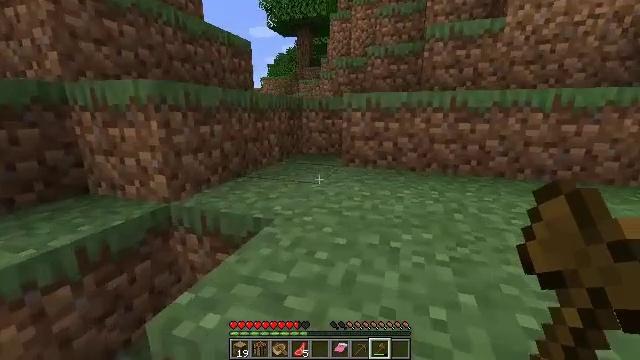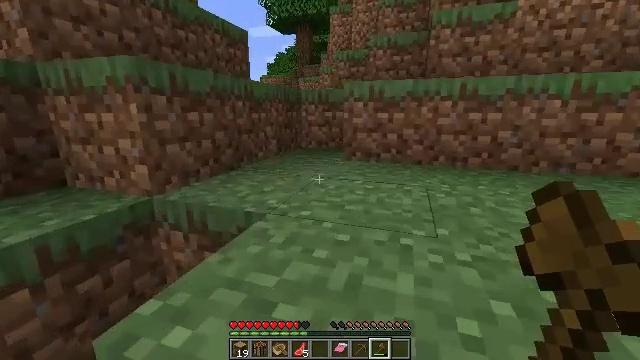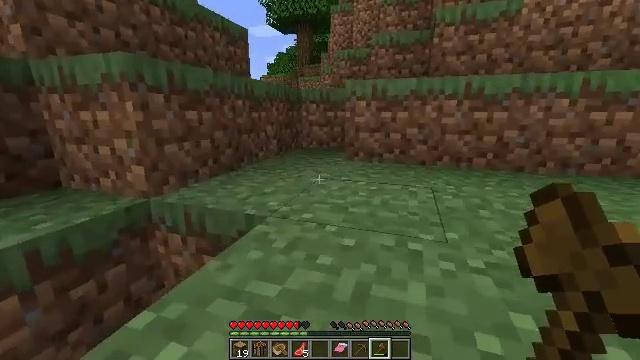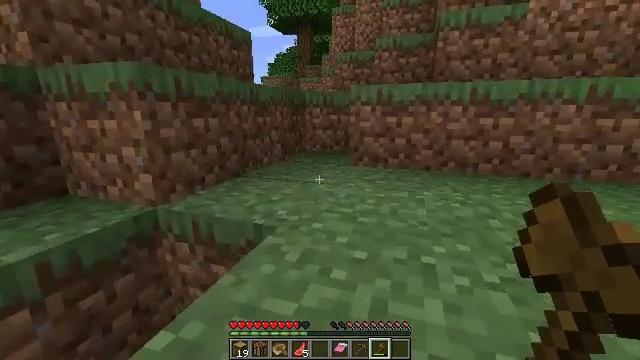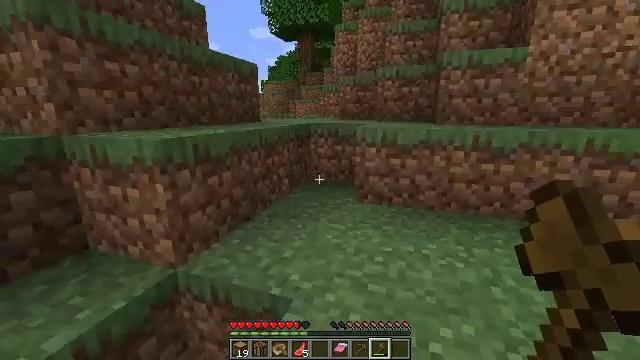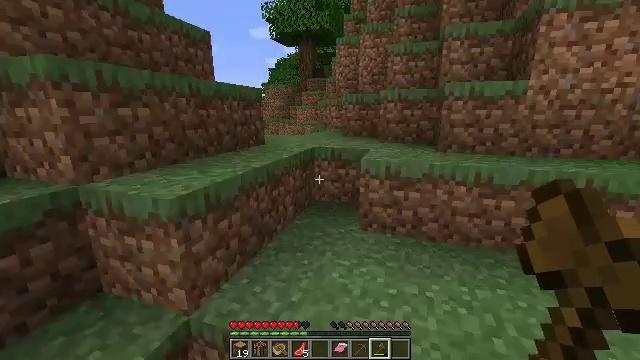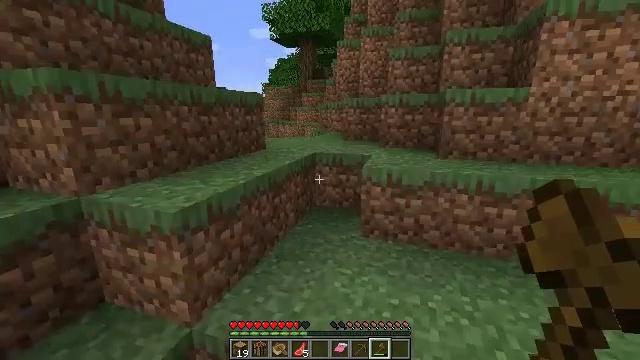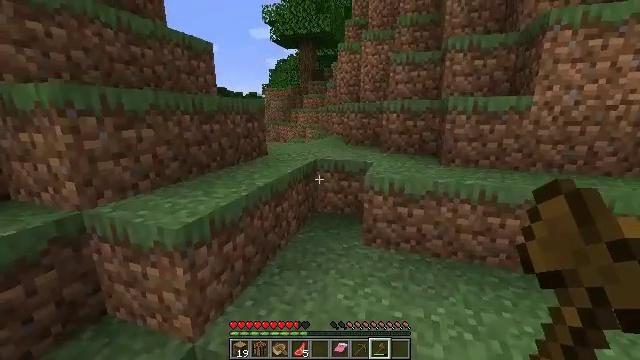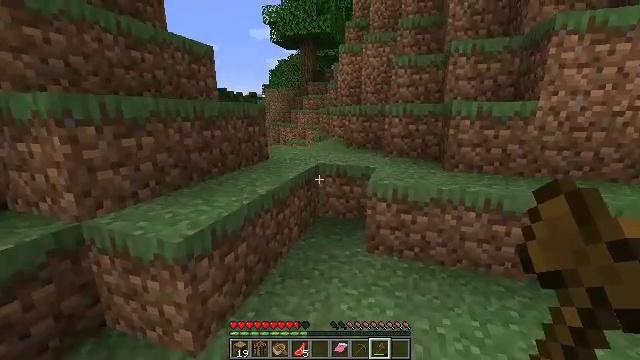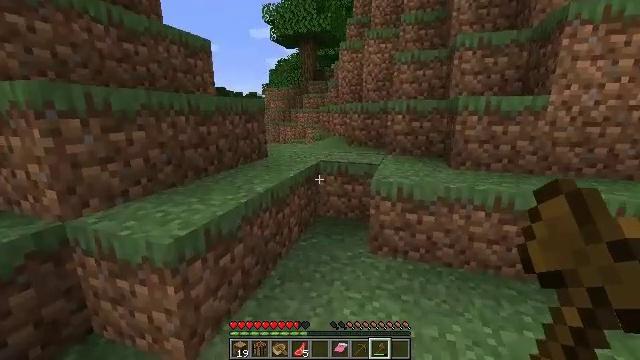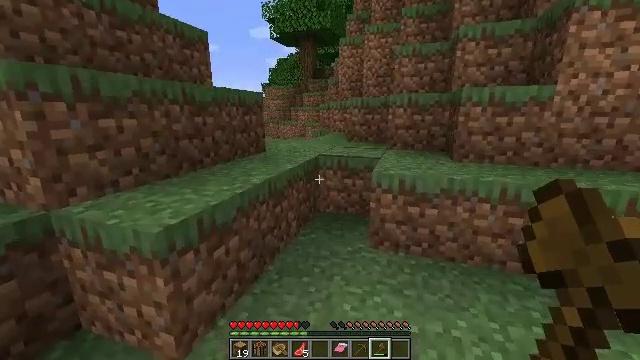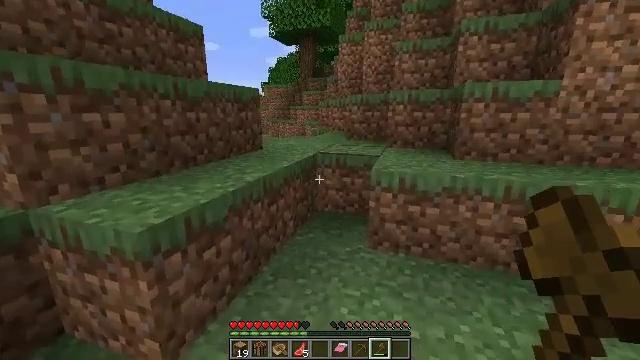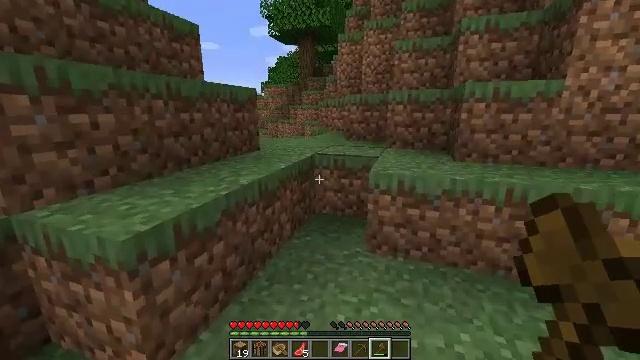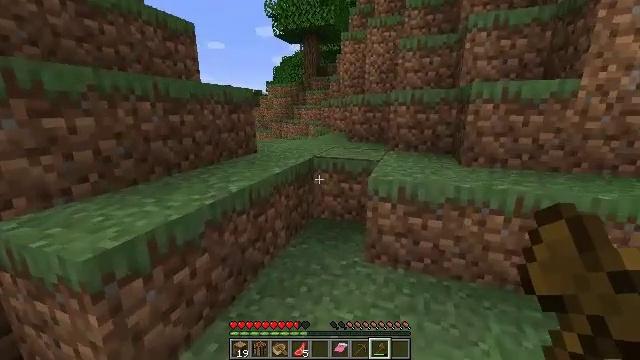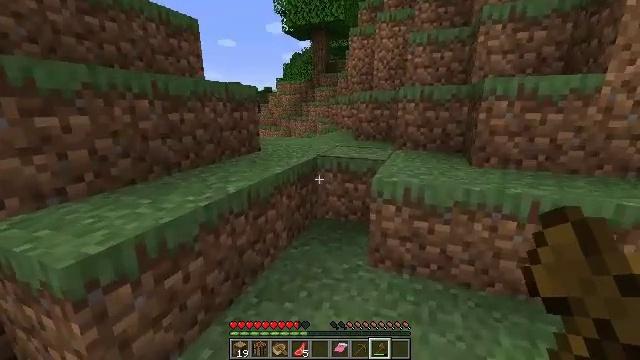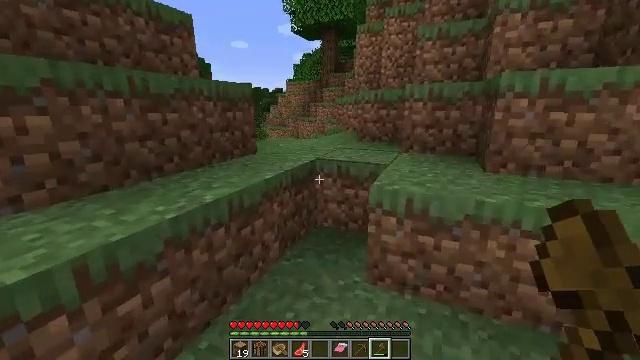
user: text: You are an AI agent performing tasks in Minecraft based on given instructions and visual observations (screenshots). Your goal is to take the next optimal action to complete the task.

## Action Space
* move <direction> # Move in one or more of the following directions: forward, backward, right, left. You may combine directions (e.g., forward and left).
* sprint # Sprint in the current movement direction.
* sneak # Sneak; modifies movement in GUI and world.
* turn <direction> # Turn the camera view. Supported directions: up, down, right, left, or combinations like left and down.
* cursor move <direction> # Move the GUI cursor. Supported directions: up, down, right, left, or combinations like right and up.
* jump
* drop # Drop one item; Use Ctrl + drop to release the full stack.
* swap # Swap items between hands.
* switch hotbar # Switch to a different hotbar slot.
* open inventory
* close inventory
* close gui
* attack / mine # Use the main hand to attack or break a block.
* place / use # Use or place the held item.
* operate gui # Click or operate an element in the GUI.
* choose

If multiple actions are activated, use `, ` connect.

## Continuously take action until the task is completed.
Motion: motion action
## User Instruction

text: Gather grass block for landscaping.
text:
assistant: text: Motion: move forward, jump
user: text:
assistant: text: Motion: move forward, jump
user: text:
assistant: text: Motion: move forward, jump
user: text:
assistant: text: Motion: move forward, jump
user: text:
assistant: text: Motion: move forward, jump
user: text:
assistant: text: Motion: move forward, jump
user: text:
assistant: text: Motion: move forward
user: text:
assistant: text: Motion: move forward and move right
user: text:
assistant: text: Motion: move forward and move right
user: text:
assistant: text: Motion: move forward and move right
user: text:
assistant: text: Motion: move forward and move right
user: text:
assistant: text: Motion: move forward and move right
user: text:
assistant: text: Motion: move forward and move right, turn left
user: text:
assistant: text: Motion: move forward and move right, turn left
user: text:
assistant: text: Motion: move forward, turn left
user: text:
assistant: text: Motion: move forward, sprint, turn left
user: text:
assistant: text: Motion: move forward, sprint, turn left
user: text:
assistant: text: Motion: move forward, sprint
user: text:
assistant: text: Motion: move forward, sprint
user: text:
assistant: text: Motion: move forward
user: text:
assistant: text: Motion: move forward, jump
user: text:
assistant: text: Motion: move forward, jump
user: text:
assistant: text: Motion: move forward, jump
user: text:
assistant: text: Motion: move forward, jump
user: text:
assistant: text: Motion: move forward, jump
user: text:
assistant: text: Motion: move forward, jump
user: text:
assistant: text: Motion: move forward
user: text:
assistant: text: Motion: move forward
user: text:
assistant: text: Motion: move forward
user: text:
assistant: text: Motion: move forward